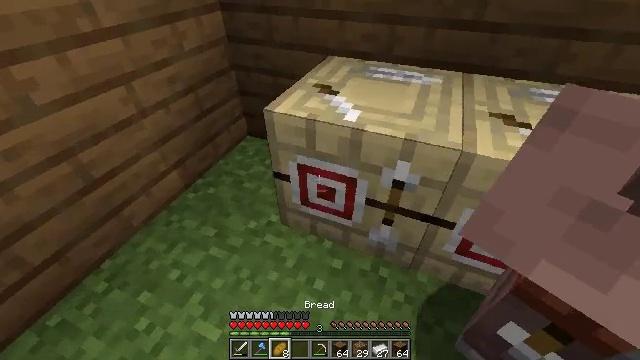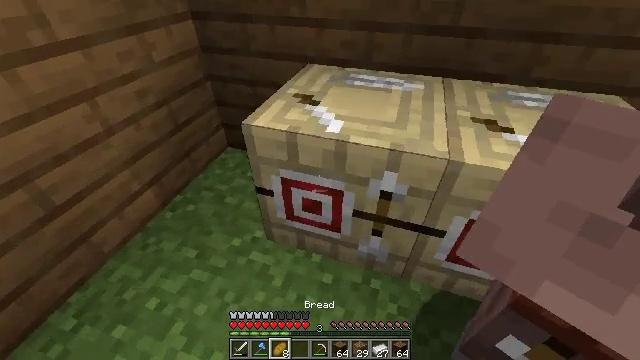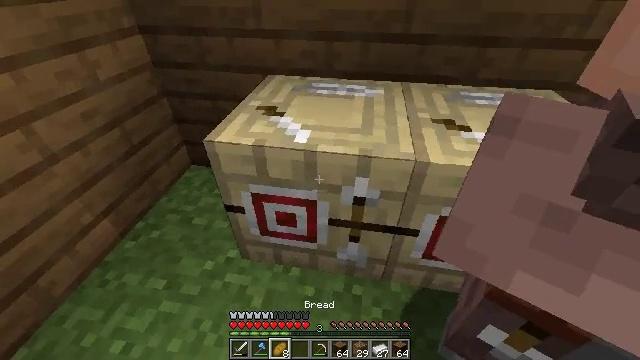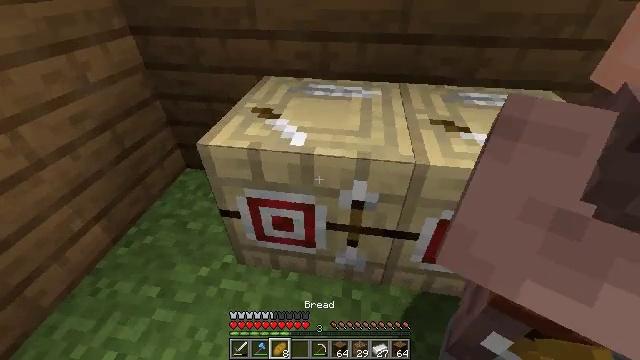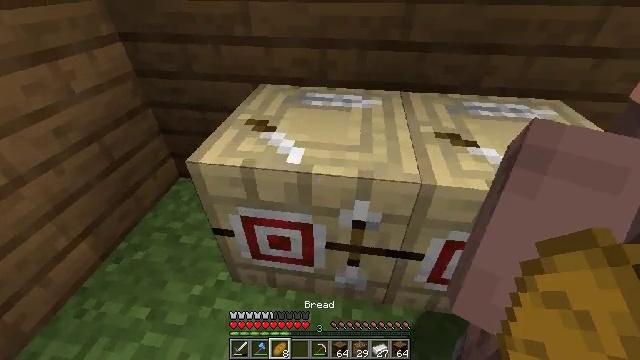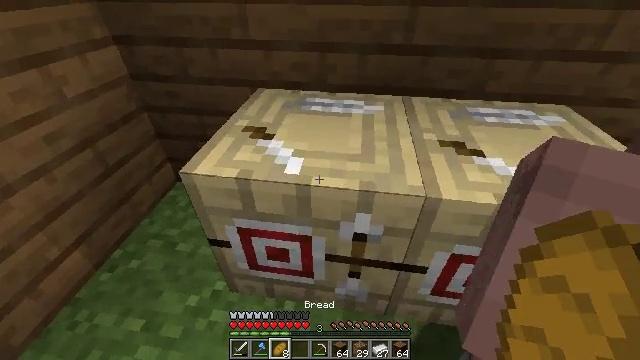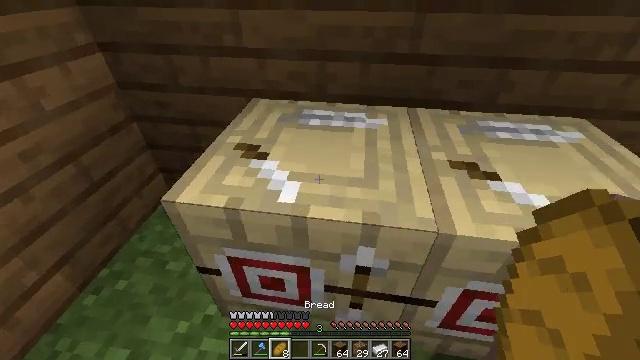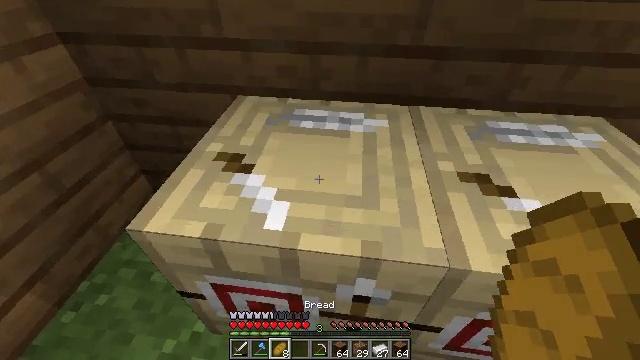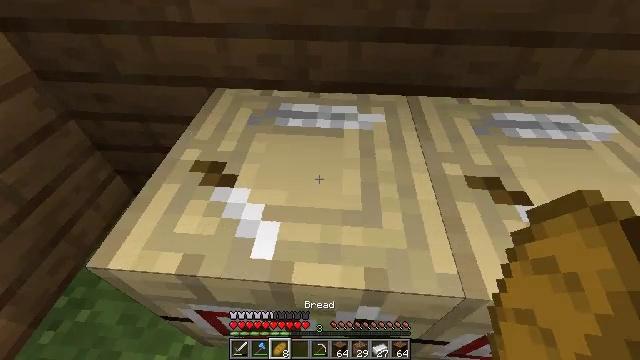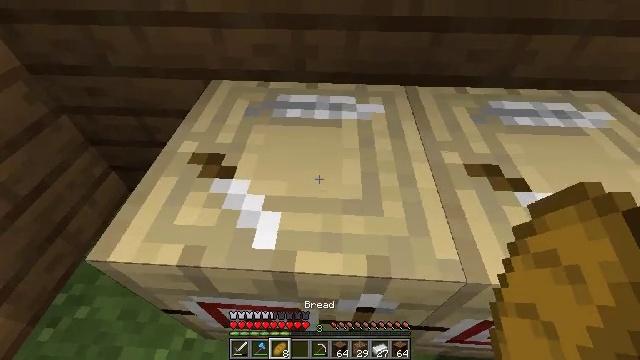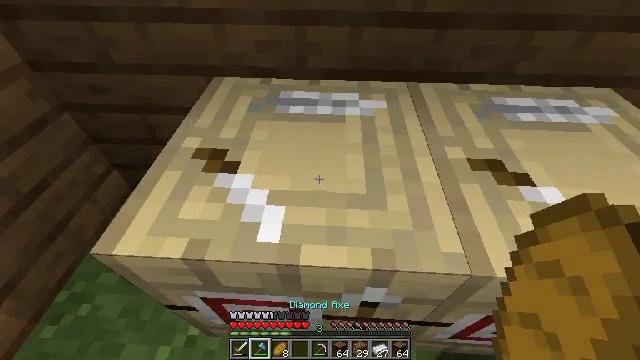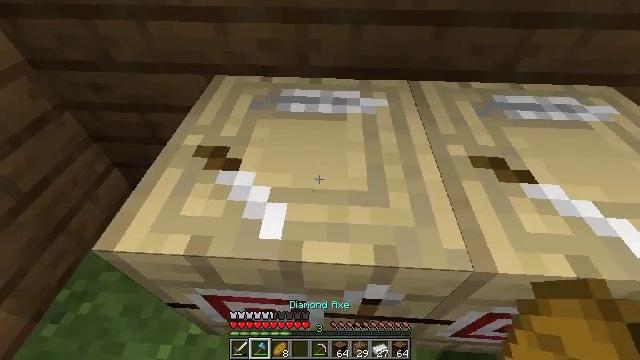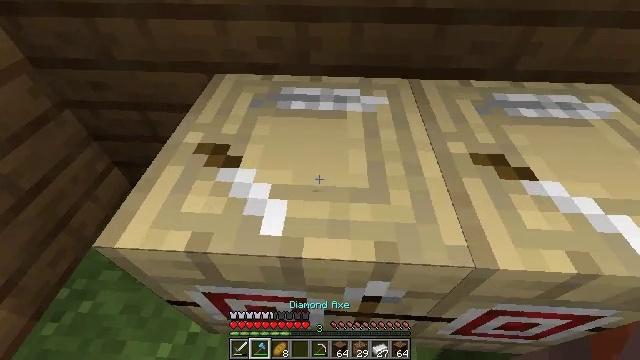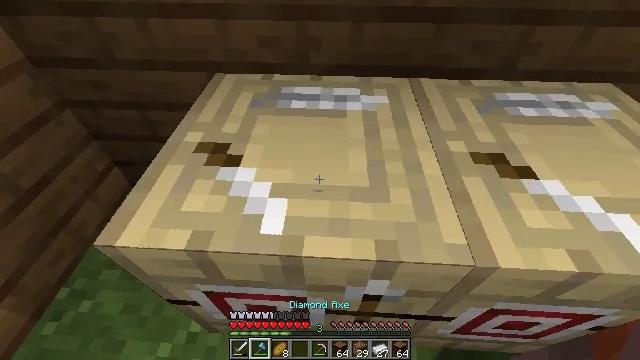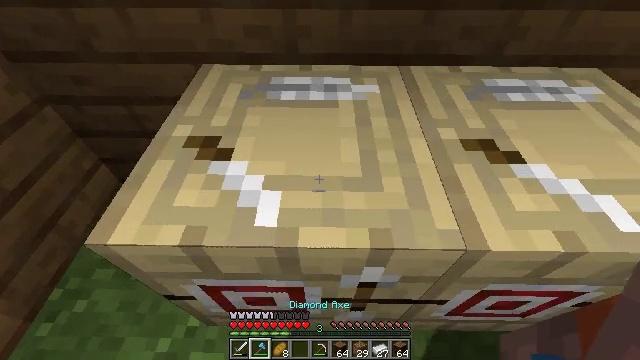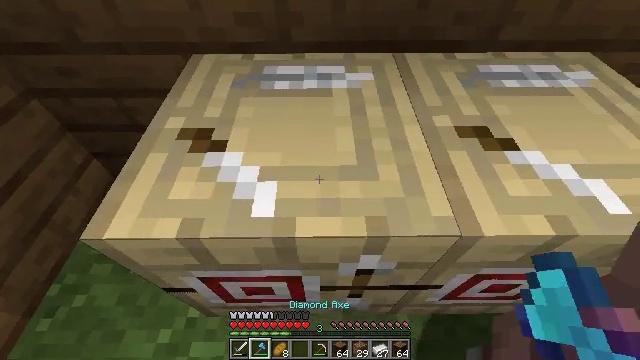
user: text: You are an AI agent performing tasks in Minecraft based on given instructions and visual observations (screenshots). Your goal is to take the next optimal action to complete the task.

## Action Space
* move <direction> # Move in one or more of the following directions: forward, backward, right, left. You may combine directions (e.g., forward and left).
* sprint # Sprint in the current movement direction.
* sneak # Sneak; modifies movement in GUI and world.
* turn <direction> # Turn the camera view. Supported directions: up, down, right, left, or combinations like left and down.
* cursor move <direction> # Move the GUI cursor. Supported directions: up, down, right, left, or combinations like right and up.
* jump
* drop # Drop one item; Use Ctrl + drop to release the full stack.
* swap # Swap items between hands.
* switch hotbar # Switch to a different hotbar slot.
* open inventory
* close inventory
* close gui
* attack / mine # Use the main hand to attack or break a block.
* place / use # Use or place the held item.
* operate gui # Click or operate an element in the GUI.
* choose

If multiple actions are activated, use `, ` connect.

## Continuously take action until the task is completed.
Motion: motion action
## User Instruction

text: Left click on the fletching table to mine it.
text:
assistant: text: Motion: turn right
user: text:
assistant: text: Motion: turn right and up
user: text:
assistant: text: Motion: no_op
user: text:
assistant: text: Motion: move forward
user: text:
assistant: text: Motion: move forward
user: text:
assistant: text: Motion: move forward
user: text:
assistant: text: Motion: move forward, turn right and down
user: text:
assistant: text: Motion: turn right and down
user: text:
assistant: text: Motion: turn right and down
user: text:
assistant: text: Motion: no_op
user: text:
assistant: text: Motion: no_op
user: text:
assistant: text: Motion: no_op
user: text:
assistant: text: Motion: no_op
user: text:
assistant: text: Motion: turn right and down
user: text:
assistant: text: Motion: turn right and down
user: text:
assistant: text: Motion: attack / mine
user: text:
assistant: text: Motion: attack / mine
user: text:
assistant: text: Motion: turn right, attack / mine
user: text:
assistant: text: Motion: turn right, attack / mine
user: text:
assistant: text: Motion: turn right, attack / mine
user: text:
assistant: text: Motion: attack / mine
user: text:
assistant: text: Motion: attack / mine
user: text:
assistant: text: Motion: turn right, attack / mine
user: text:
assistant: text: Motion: turn right and up, attack / mine
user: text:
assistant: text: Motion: attack / mine
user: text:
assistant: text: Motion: attack / mine
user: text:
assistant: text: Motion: attack / mine
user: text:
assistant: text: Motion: attack / mine
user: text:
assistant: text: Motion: attack / mine
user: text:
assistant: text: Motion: attack / mine